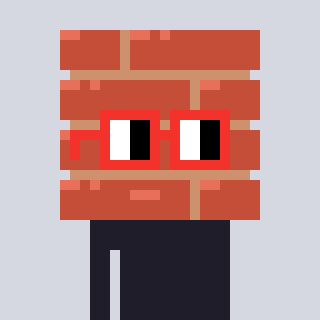
a pixel art character with square red glasses, a wall-shaped head and a orange-colored body on a cool background